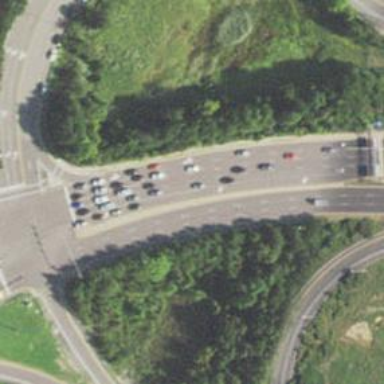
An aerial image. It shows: Expressway with asphalt surface. It is trunk highway with separate sidewalk.